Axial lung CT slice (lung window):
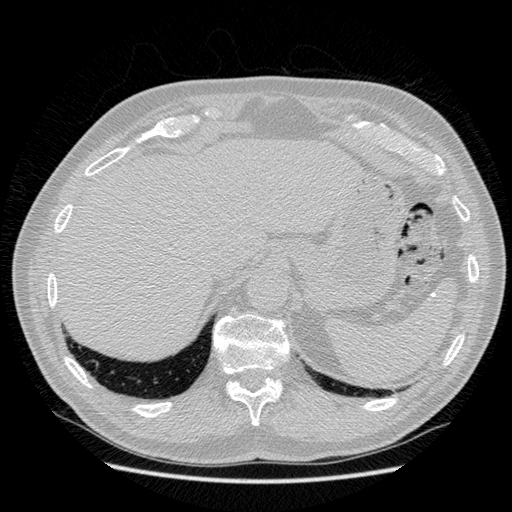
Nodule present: no